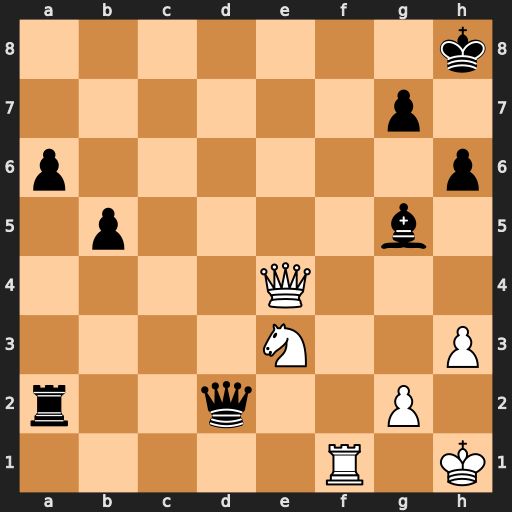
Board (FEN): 7k/6p1/p6p/1p4b1/4Q3/4N2P/r2q2P1/5R1K
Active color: w
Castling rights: -
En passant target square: -
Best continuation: Rf8#